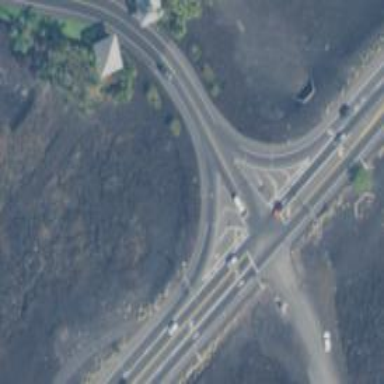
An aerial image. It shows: Primary link road with asphalt surface.